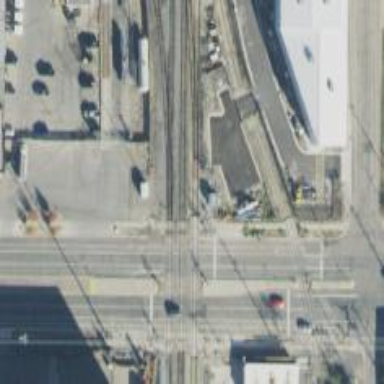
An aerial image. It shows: Railway crossing.